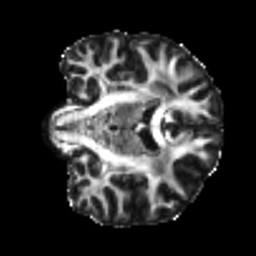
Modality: FA
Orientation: coronal
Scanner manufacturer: siemens
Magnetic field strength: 3 T
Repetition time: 4 s
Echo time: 0.0594 s